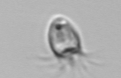
Label: Balanion